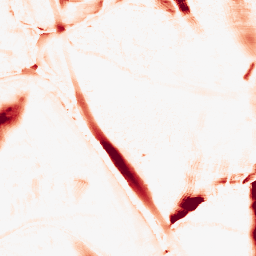
Category: morphological
Decomposition family: morphological_ellipse
Decomposition parameters: operation: opening
width: 20
height: 50
Upsampling method: cubic_catmull_rom
Upsampling parameters: scale: 8
Upsampling scale: 8